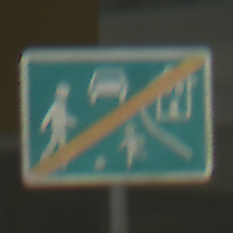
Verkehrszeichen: EndeVerkehrsberuhigterBereich
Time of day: NotSpecified
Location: Indoor (Special)
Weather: NotSpecified
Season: NotSpecified
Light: Artificial